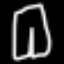
Label: pants